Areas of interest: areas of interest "Cultural Palace"
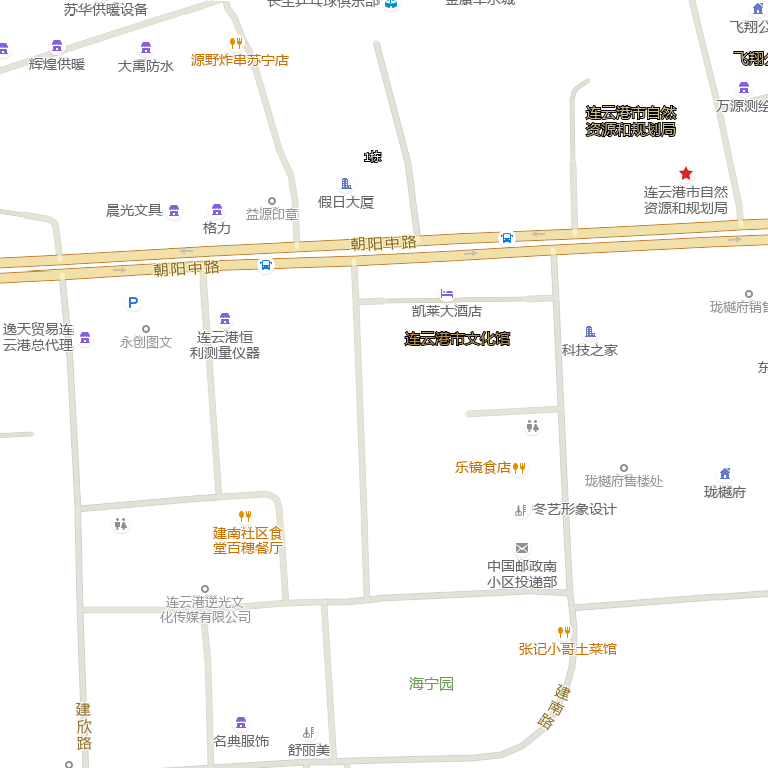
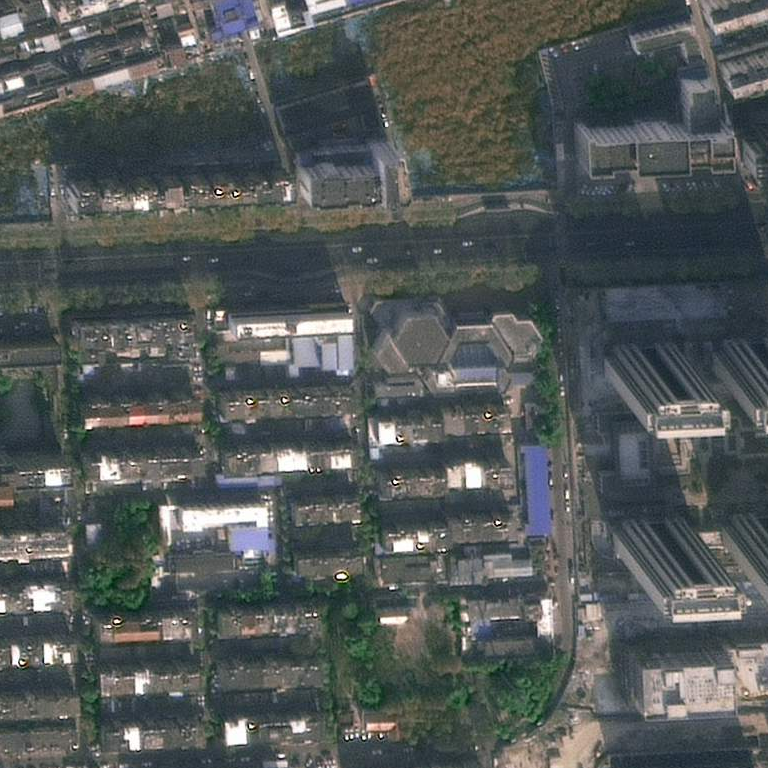